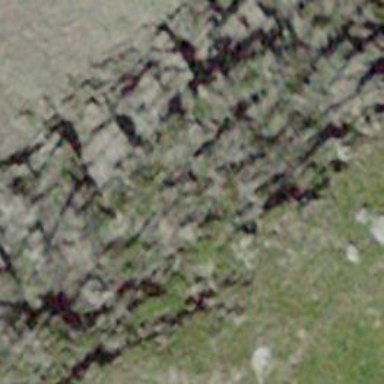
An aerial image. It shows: Cliff in nature.